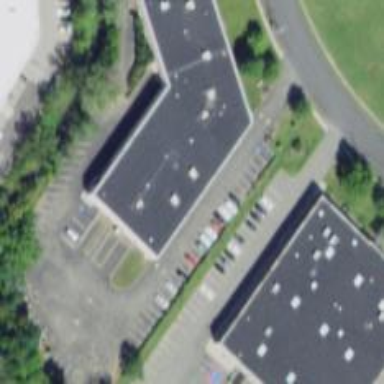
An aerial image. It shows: Industrial building.